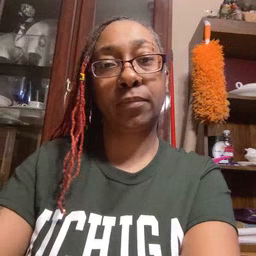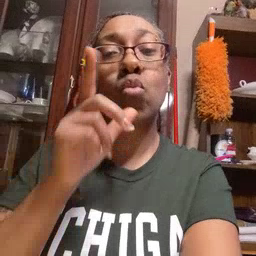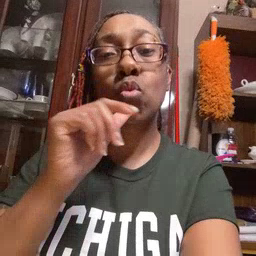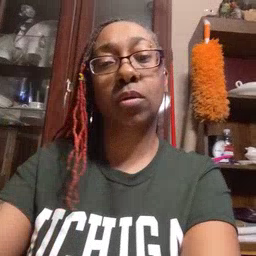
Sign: who